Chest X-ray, AP view. Patient: 46 years old, sex M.
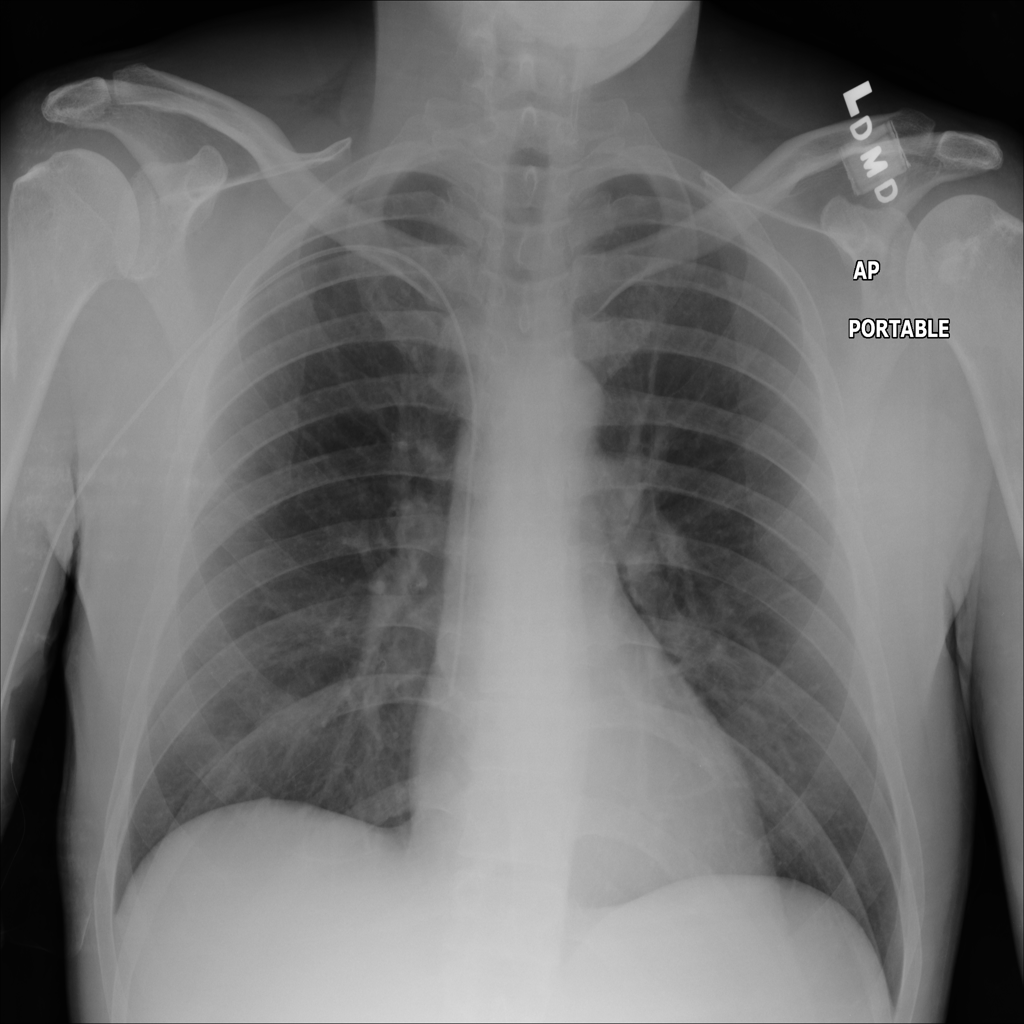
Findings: No Finding